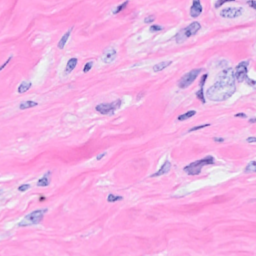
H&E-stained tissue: Breast